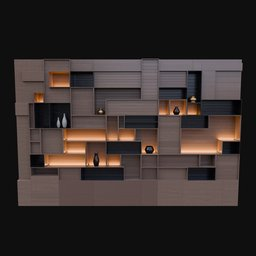
Label: furniture